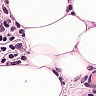
Metastatic tissue present: yes